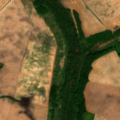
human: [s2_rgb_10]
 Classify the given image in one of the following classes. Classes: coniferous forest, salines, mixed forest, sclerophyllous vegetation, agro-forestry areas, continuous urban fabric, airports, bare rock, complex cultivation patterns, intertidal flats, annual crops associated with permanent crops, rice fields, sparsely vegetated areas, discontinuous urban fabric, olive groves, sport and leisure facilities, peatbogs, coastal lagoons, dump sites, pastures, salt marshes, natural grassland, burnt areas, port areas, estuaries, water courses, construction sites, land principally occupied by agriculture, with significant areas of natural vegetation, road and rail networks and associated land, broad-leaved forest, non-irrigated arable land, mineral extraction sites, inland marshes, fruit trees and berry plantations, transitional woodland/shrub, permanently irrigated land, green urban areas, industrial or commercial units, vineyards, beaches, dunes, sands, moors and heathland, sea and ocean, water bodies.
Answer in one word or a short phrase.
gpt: non-irrigated arable land, broad-leaved forest